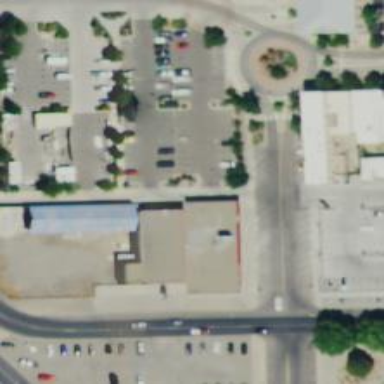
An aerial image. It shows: Parking space is available.